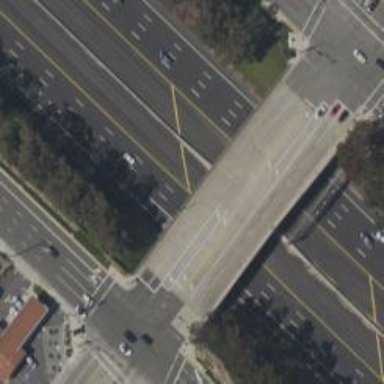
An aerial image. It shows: Tertiary road passing over bridge.